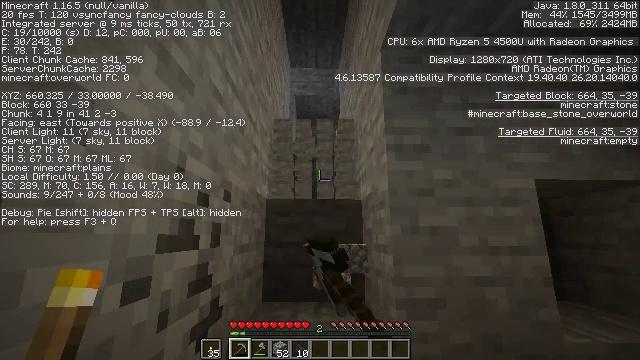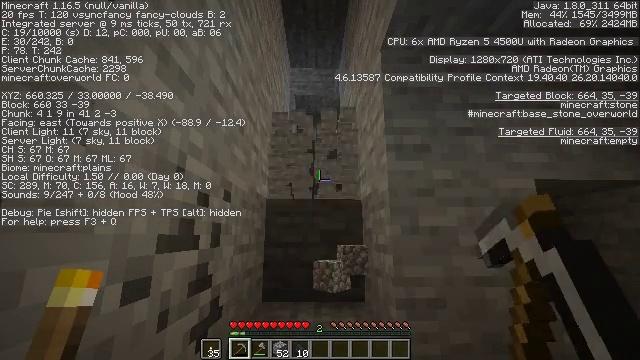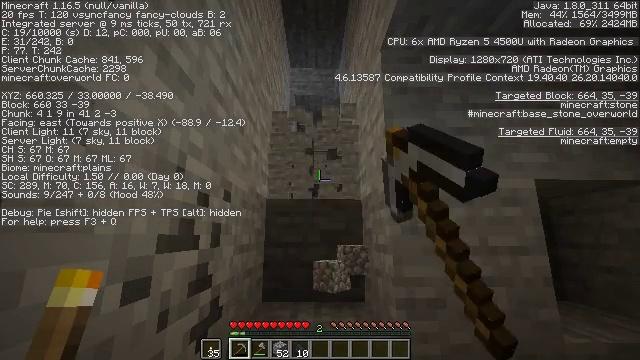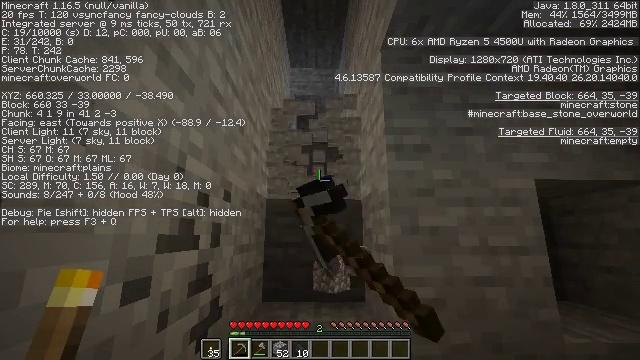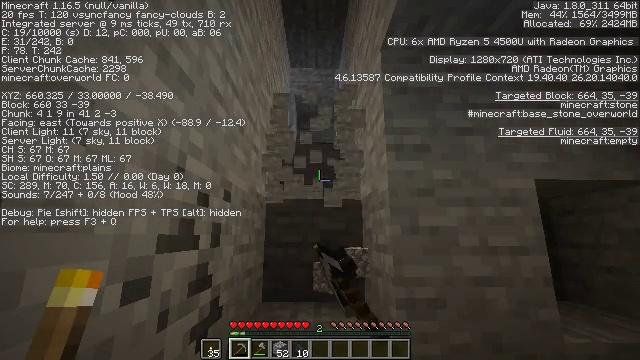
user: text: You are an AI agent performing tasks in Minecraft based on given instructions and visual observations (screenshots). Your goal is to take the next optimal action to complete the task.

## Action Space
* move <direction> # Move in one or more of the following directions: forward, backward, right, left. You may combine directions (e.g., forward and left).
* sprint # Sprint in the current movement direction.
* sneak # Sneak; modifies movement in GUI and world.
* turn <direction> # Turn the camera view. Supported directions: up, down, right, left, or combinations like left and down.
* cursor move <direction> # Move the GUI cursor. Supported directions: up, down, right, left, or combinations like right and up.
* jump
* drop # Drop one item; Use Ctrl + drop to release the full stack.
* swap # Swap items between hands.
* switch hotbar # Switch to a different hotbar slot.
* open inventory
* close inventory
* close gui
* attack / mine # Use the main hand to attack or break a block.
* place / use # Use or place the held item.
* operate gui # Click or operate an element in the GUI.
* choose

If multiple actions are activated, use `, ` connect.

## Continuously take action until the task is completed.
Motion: motion action
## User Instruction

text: Mine stone underground.
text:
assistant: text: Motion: attack / mine
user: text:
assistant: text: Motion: attack / mine
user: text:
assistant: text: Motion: attack / mine
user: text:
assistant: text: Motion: attack / mine
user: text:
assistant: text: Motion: attack / mine